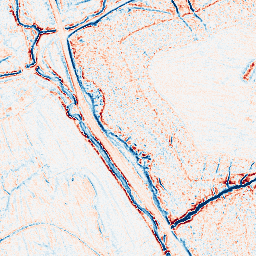
Category: edge_preserving
Decomposition family: anisotropic_diffusion
Decomposition parameters: iterations: 10
kappa: 50
gamma: 0.1
Upsampling method: quartic
Upsampling parameters: scale: 2
Upsampling scale: 2